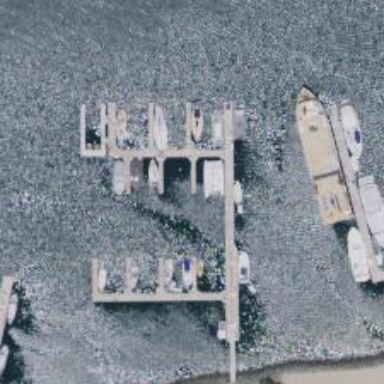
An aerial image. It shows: Man-made pier.